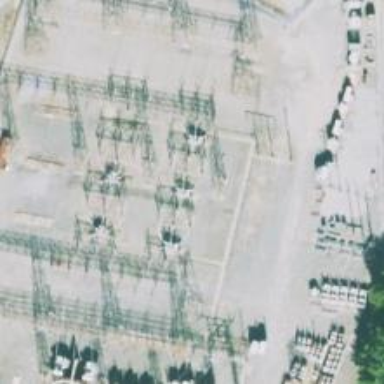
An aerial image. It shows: Switch for power supply.